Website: apple
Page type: account-selection
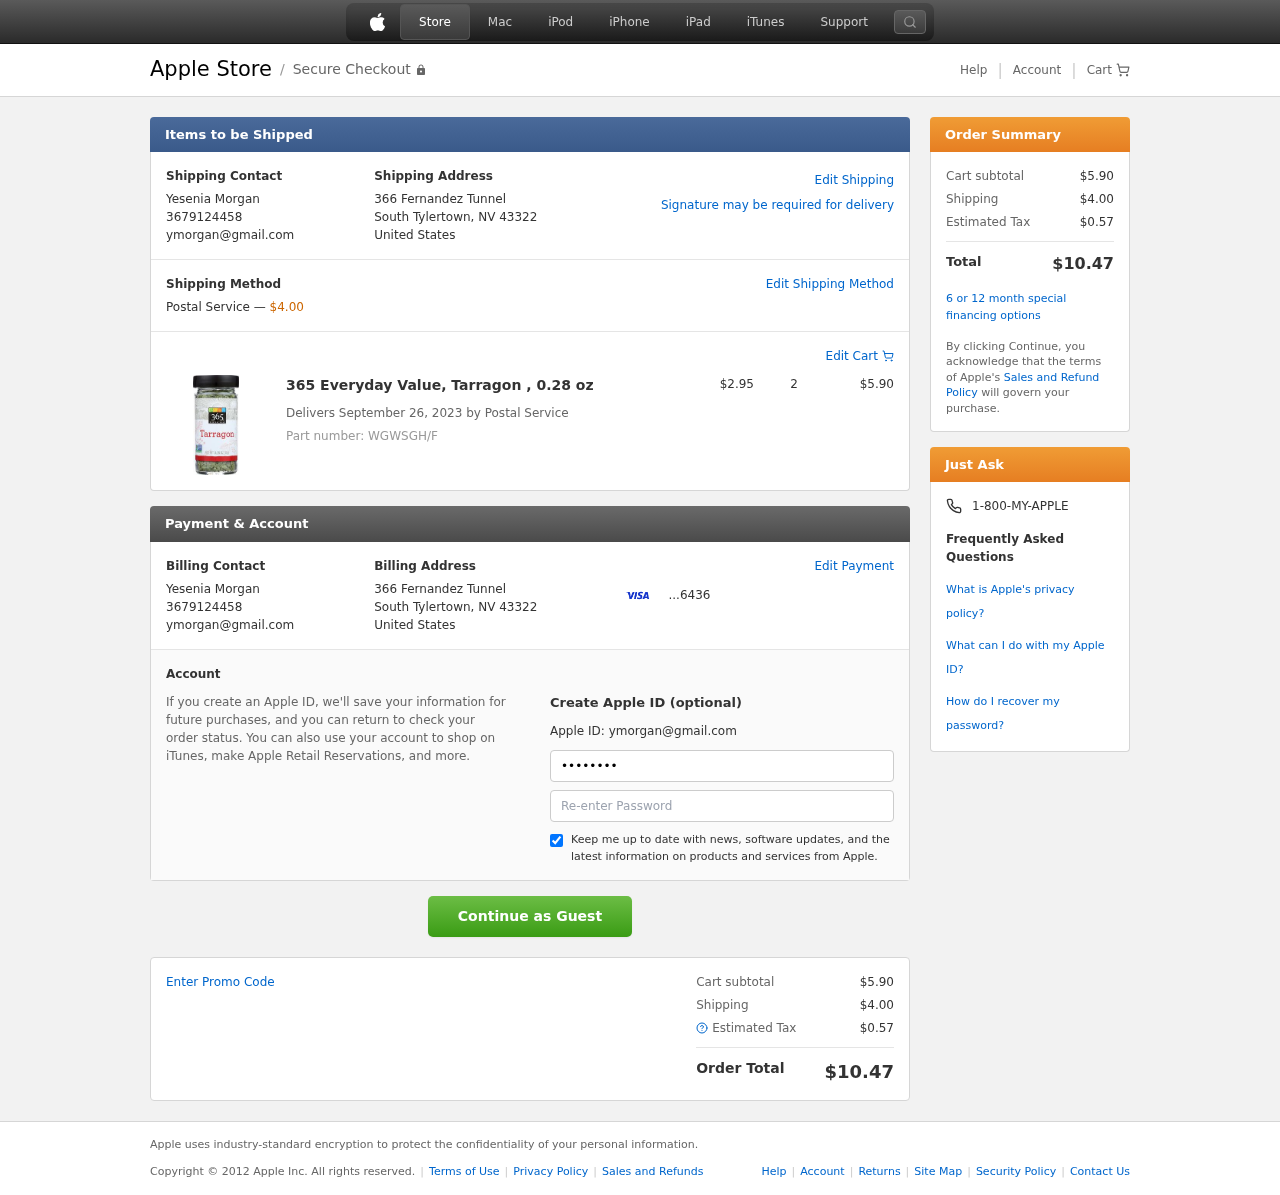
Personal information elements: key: PII_CARD_LAST4
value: ...6436
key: PII_CITY_STATE_ZIP
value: South Tylertown, NV 43322
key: PII_COUNTRY
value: United States
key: PII_EMAIL
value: ymorgan@gmail.com
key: PII_FULLNAME
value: Yesenia Morgan
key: PII_PHONE
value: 3679124458
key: PII_STREET
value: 366 Fernandez Tunnel
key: PII_FIRSTNAME
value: Yesenia
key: PII_LASTNAME
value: Morgan
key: PII_FULLNAME2
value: Yesenia Morgan
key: PII_FULLNAME3
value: Yesenia Morgan
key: PII_FIRSTNAME2
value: Yesenia
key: PII_FIRSTNAME3
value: Yesenia
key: PII_LASTNAME2
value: Morgan
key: PII_LASTNAME3
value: Morgan
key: PII_FIRSTNAME_DERIVED
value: Yesenia
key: PII_LASTNAME_DERIVED
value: Morgan
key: PII_FULLNAME_DERIVED
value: Yesenia Morgan
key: PII_NAME_FULL_DERIVED
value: Yesenia Morgan
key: PII_PHONE_LINE
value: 4458
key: PII_PHONE_SUFFIX
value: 4458
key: PII_PHONE2
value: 3679124458
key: PII_PHONE3
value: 3679124458
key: PII_PHONE_NUMERIC
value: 3679124458
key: PII_PHONE_LINE_NUMERIC
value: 4458
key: PII_PHONE_SUFFIX_NUMERIC
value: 4458
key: PII_PHONE2_NUMERIC
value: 3679124458
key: PII_PHONE3_NUMERIC
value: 3679124458
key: PII_PHONE_DIGITS
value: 3679124458
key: PII_PHONE_LAST4
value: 4458
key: PII_EMAIL2
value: ymorgan@gmail.com
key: PII_EMAIL3
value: ymorgan@gmail.com
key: PII_STREET2
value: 366 Fernandez Tunnel
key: PII_CITY_STATE_ZIP2
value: South Tylertown, NV 43322
Product elements: key: PRODUCT1_NAME
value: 365 Everyday Value, Tarragon , 0.28 oz
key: PRODUCT1_PRICE
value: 2.95
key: PRODUCT1_QUANTITY
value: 2
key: PRODUCT_PART_NUMBER
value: Part number: WGWSGH/F
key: PRODUCT_TOTAL
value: $5.90
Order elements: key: ORDER_SHIPPING_COST
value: $4.00
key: ORDER_DELIVERY_DATE
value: Delivers September 26, 2023 by Postal Service
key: ORDER_SUBTOTAL
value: $5.90
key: ORDER_TAX
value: $0.57
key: ORDER_TOTAL
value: $10.47